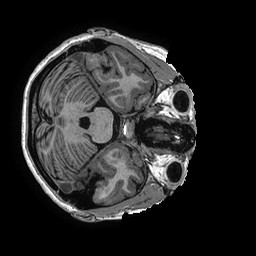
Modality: T1w
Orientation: axial
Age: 23
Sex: female
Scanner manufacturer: ge
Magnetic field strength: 3 T
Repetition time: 0.006952 s
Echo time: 0.00292 s